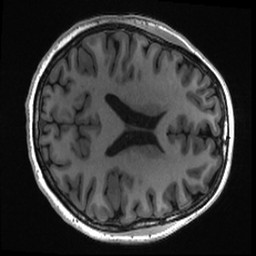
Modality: T1w
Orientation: axial